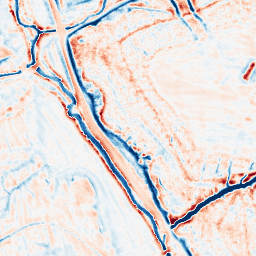
Category: edge_preserving
Decomposition family: bilateral
Decomposition parameters: d: 15
sigma_color: 25
sigma_space: 100
Upsampling method: quintic
Upsampling parameters: scale: 4
Upsampling scale: 4